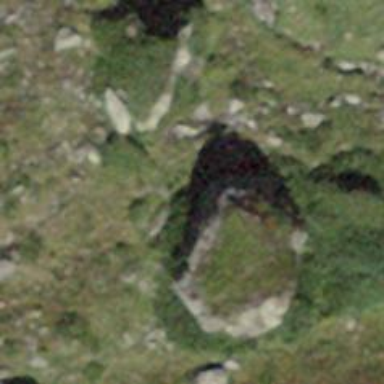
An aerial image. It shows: View of natural rock.